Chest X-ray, AP view. Patient: 58 years old, sex F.
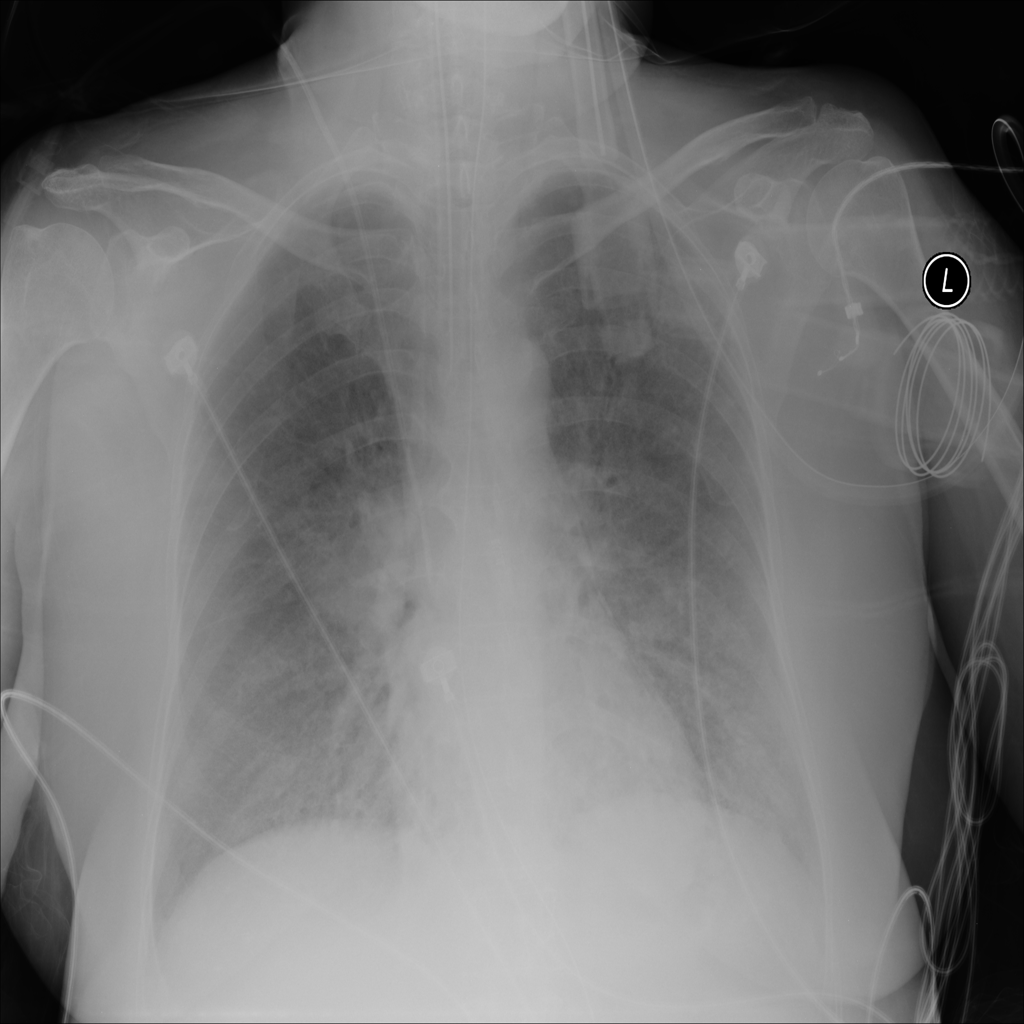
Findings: No Finding